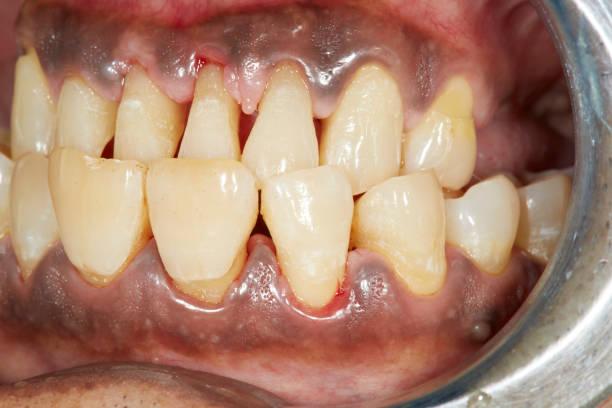
Condition: Gingivitis